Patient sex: M
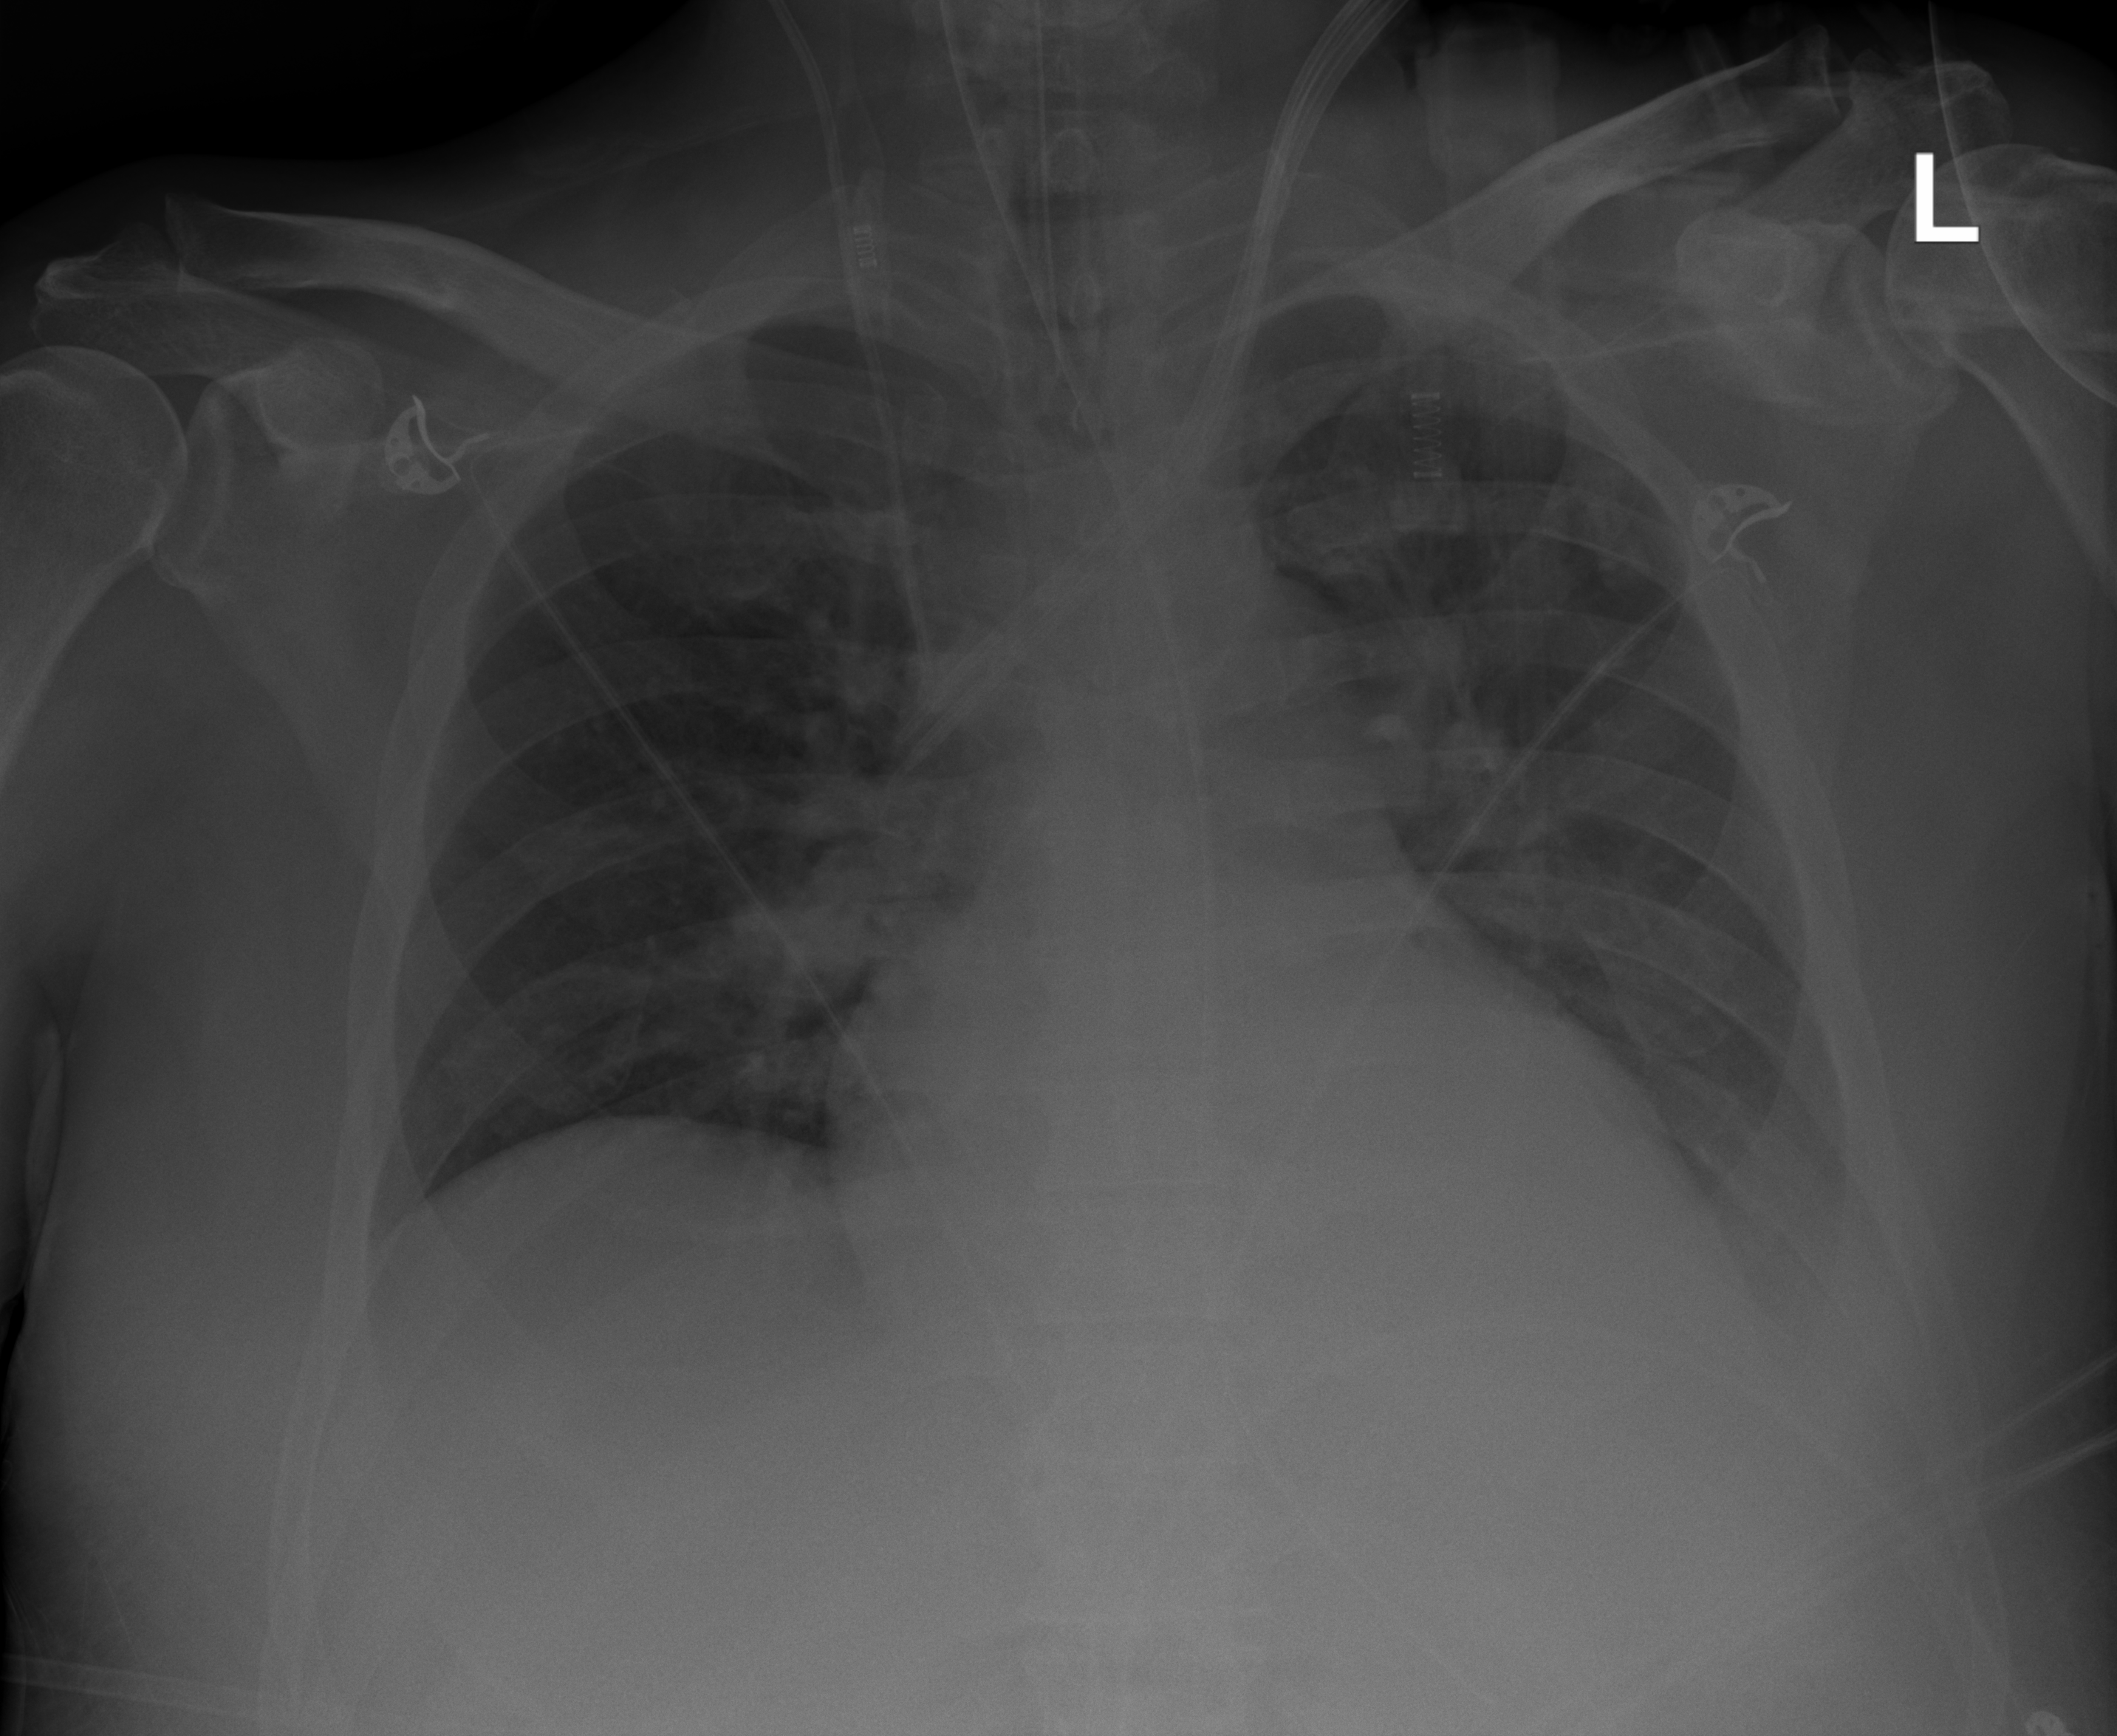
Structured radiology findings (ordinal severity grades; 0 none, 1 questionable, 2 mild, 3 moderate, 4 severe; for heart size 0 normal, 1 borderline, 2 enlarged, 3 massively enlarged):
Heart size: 0
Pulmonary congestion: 0
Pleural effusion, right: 0
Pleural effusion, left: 2
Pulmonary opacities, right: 0
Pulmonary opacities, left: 0
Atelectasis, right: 2
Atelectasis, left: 2